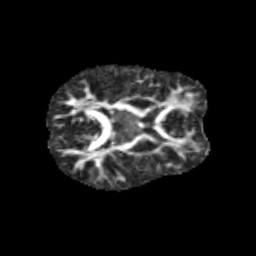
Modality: FA
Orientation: axial
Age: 9
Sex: male
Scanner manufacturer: siemens
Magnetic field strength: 3 T
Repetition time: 3.8 s
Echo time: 0.07 s